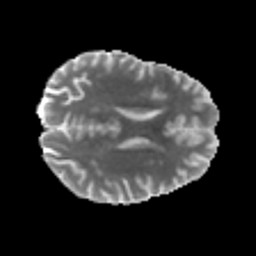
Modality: MD
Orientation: axial
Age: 23
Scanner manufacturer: philips
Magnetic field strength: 3 T
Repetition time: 8.596 s
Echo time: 0.1268 s